Brain MRI, t2w sequence, axial 2D slice.
Patient: age 46, sex F, weight 95 kg, height 1.95 m
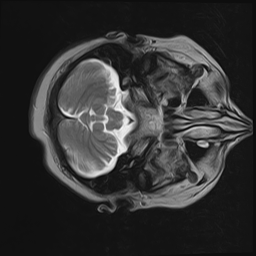